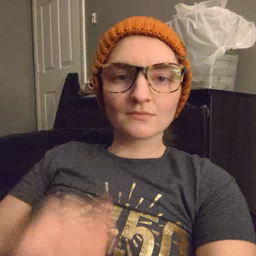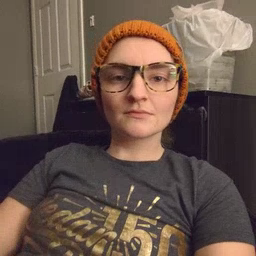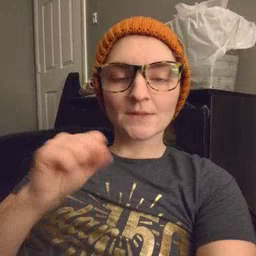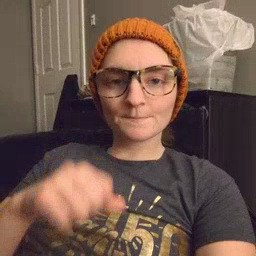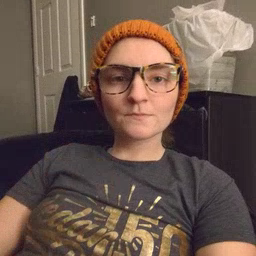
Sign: yes